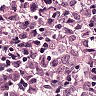
Metastatic tissue present: yes